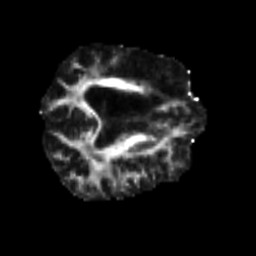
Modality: FA
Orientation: axial
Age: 50
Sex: male
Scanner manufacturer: siemens
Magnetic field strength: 3 T
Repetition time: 4.987 s
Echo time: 0.0792 s